Question: I have to bind gridview by selecting the drop down list. While using the given below code generate one error. The error is :" cannot convert from 'string' to int". How can I solve this issue. Please Help me.
Code:
'''
protected void ddlVersionNo_SelectedIndexChanged(object sender, EventArgs e)
{
ShadingAnalysisDataSetTableAdapters.tbl_ShadingAnalysisTableAdapter adp1;
adp1 = new ShadingAnalysisDataSetTableAdapters.tbl_ShadingAnalysisTableAdapter();
DataTable dt = new DataTable();
dt = adp1.GetGridData(ddlSiteID.SelectedValue, ddlVersionNo.SelectedValue); //error is shown here
GridView1.DataSource = dt;
GridView1.DataBind();
}
'''
SQL Query:
'''
SELECT Site_ID, version_number,A,B FROM tbl_ShadingAnalysis WHERE Site_ID=@Site_ID AND version_number=@version_number
'''
Data Base:

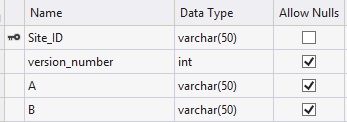
Answer: I can only from the image that 'GetGridData' has the signature:
'''
DataTable GetGridData(string siteId, int versionNumber)
'''
in which case, since 'DropDownList.SelectedValue' is 'string', you'll need to parse:
'''
DataTable dt = adp1.GetGridData(
ddlSiteID.SelectedValue, int.Parse(ddlVersionNo.SelectedValue));
'''